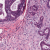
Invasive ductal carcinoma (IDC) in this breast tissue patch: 0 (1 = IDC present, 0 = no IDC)